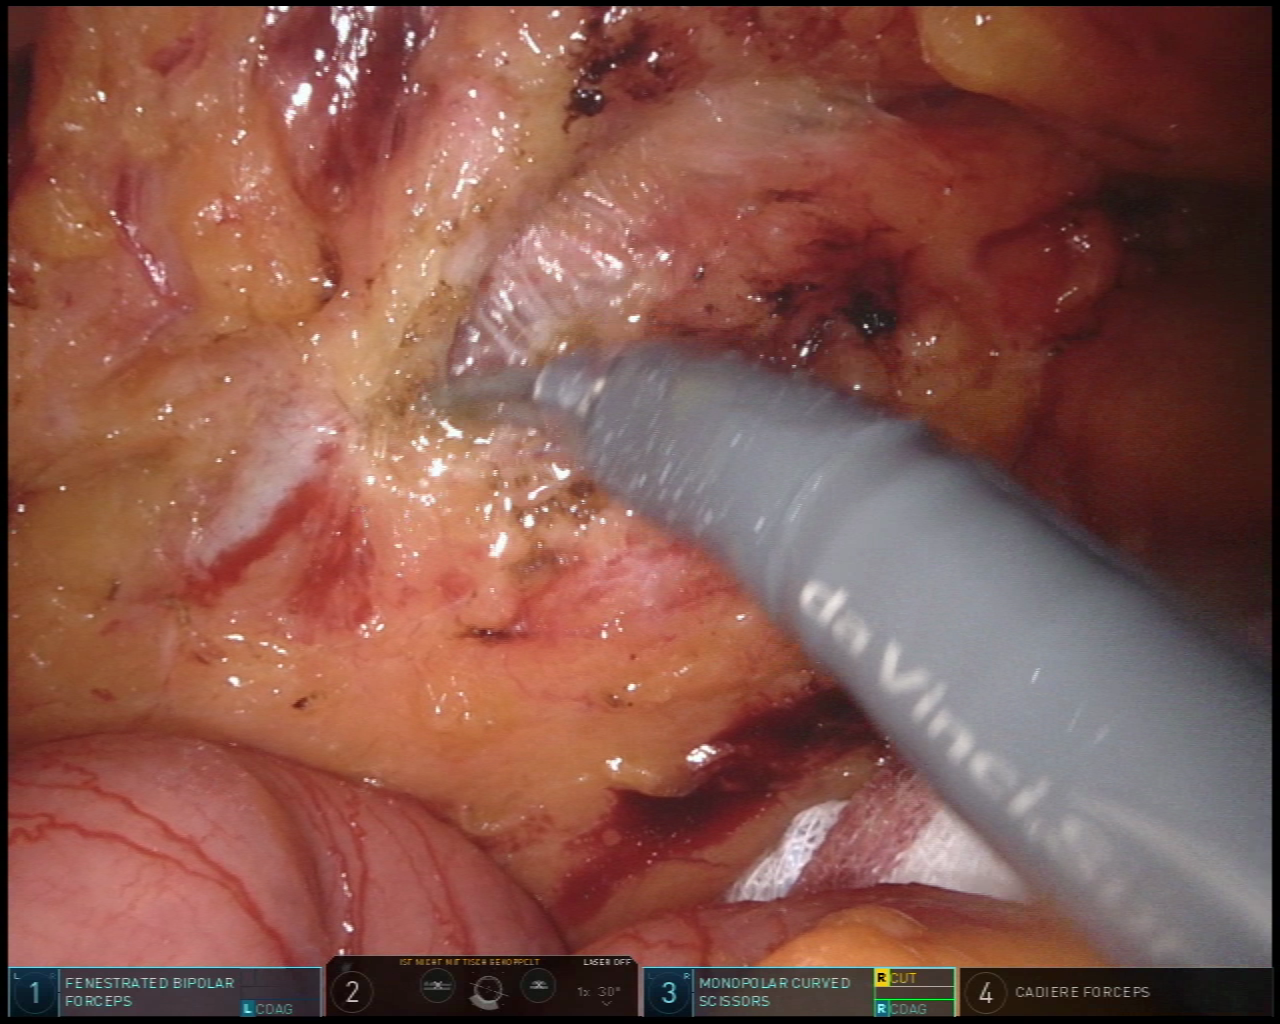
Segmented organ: inferior_mesenteric_artery
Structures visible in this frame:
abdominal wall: no
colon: no
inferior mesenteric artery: yes
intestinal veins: no
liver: no
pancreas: no
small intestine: yes
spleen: no
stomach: no
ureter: no
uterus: no
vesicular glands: no